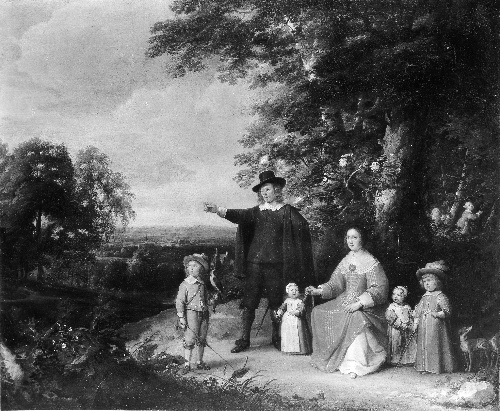
Title: Family Group in a Landscape
Artist: Jacques d'Arthois|Flemish Painter
Artist bio: Flemish, 1613–ca. 1686|ca. 1645
Date: ca. 1645
Object type: Painting
Classification: Paintings
Medium: Oil on canvas
Dimensions: 49 1/8 x 60 1/8 in. (124.8 x 152.7 cm)
Department: European Paintings
Credit line: Theodore M. Davis Collection, Bequest of Theodore M. Davis, 1915
Accession year: 1930
Repository: Metropolitan Museum of Art, New York, NY
Tags: Birds|Boys|Girls|Men|Women|Dogs|Landscapes|Family